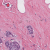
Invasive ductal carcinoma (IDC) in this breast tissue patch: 1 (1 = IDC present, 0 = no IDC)